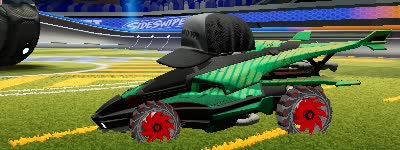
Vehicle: aftershock